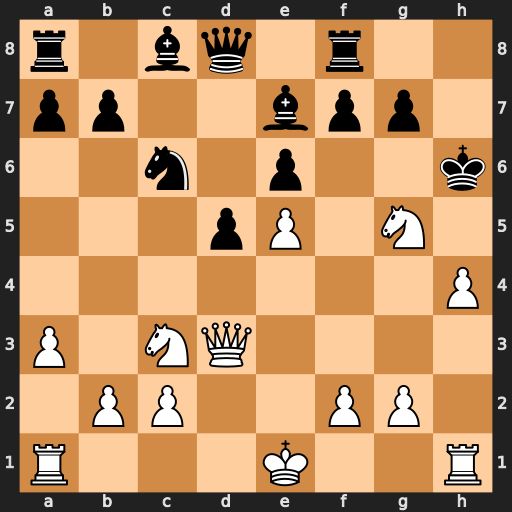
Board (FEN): r1bq1r2/pp2bpp1/2n1p2k/3pP1N1/7P/P1NQ4/1PP2PP1/R3K2R
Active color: w
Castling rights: KQ
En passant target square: -
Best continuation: Qh7#